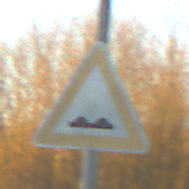
Verkehrszeichen: UnebeneFahrbahn
Umgebung: Outdoor, Nature
Tageszeit: SunriseSunset
Wetter: Clear
Licht: Natural
Jahreszeit: Winter
Kontrast: LowContrast